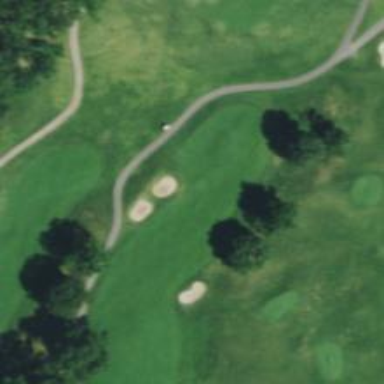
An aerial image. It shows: Grassy area designated as golf fairway.